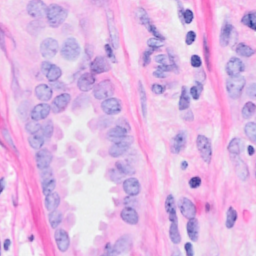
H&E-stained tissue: Breast